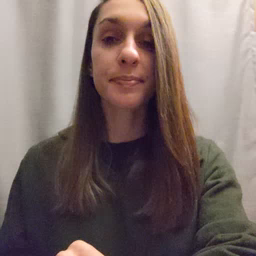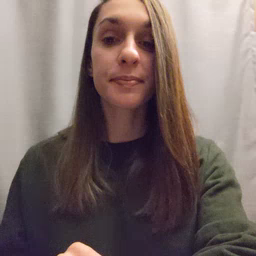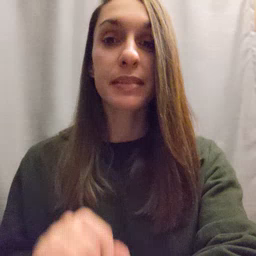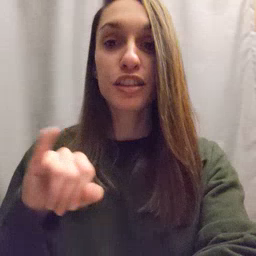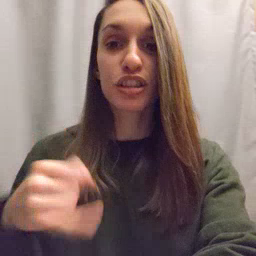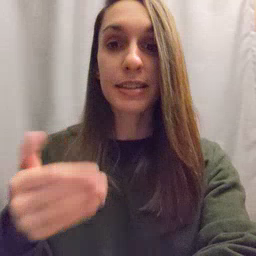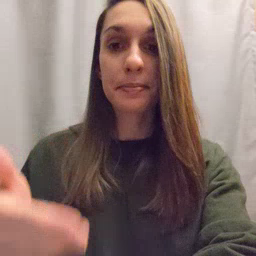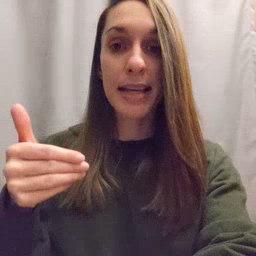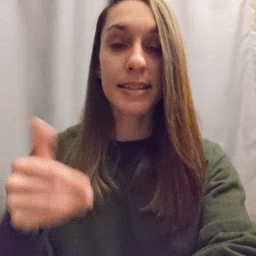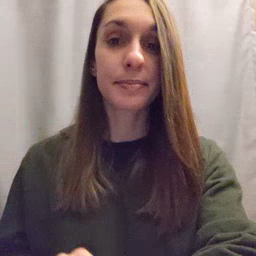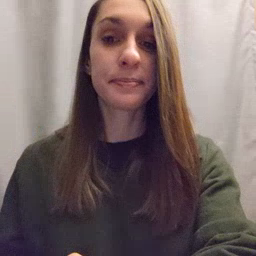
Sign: jeans